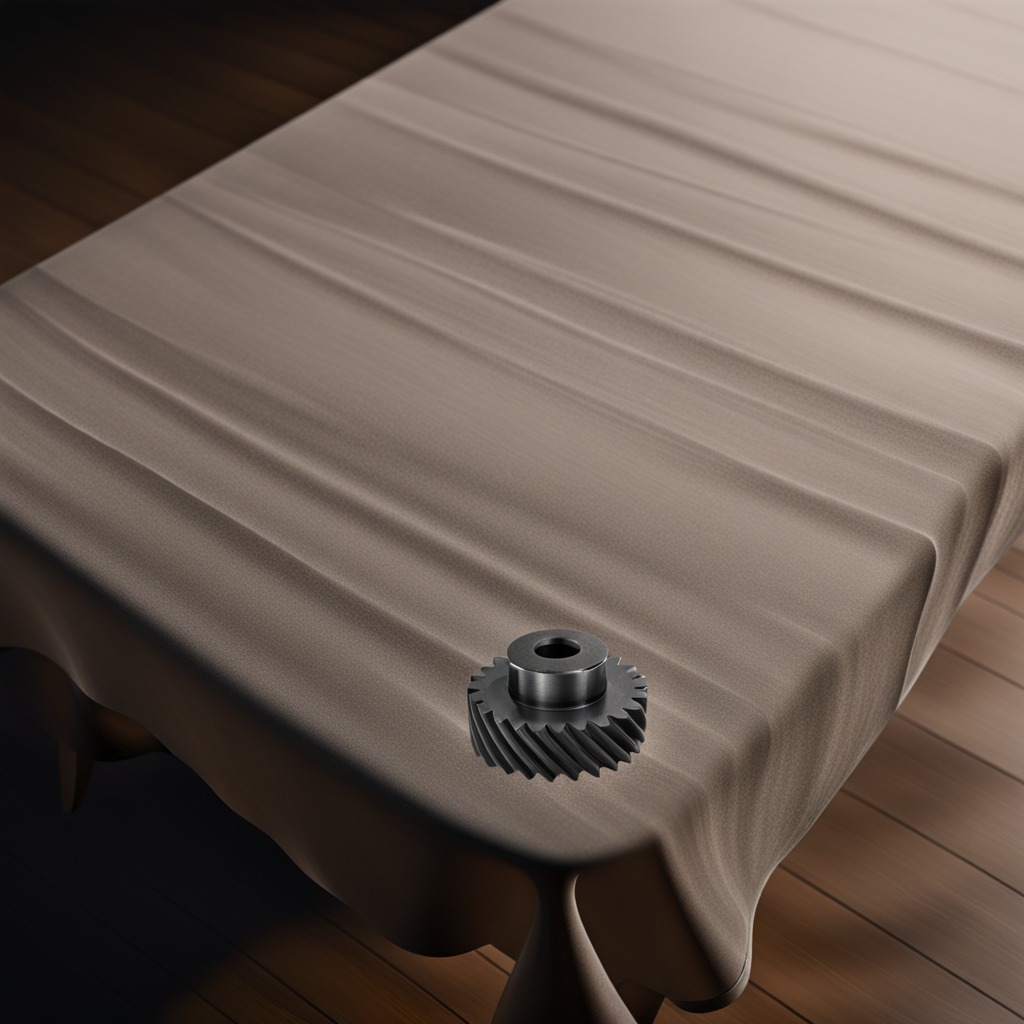
A steel gear with teeth is lying on the wooden table.